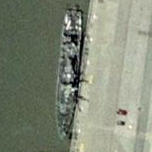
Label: destroyer